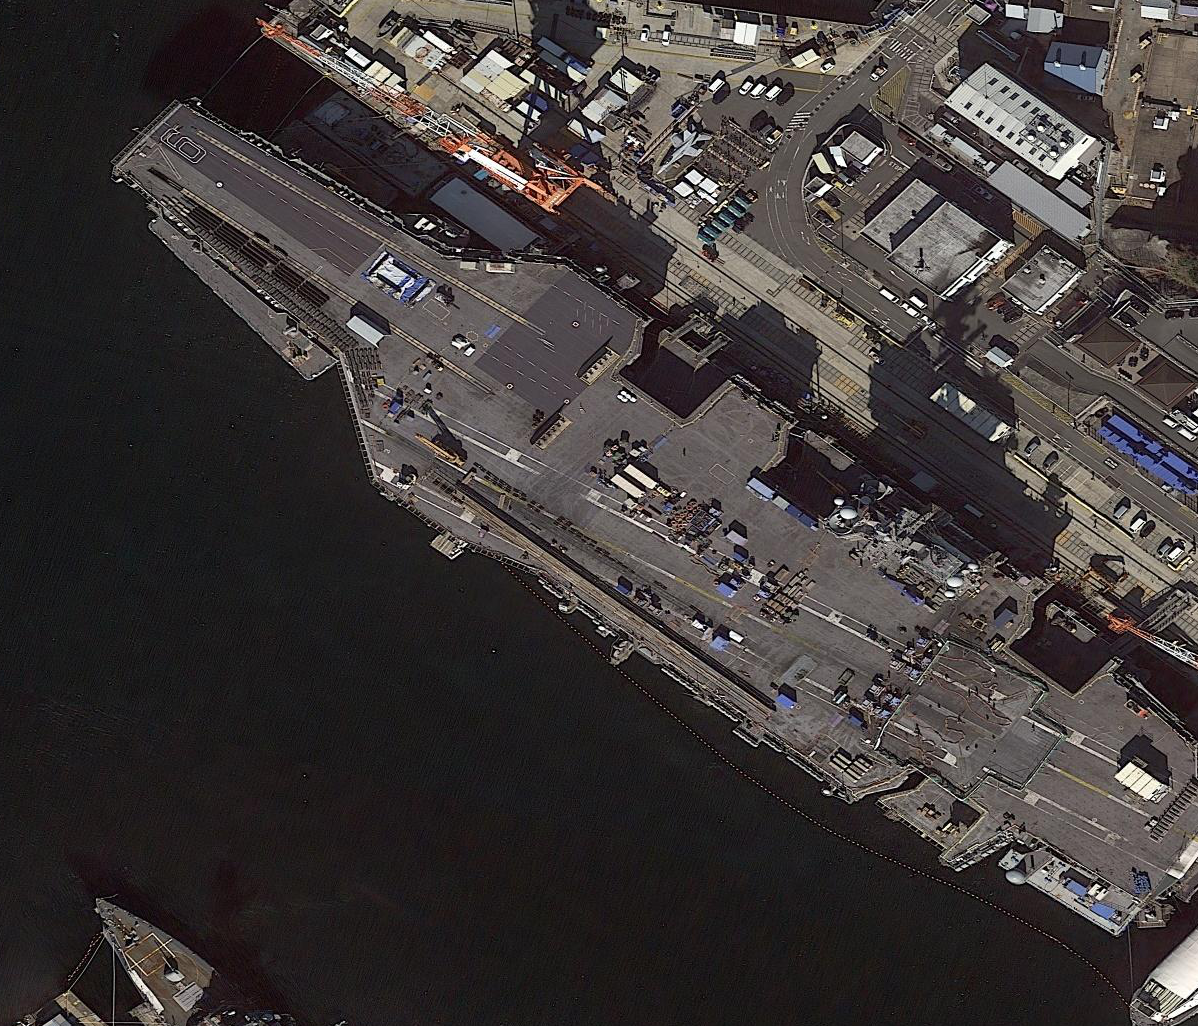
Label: Nimitz-class_aircraft_carrier